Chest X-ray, AP view. Patient: 39 years old, sex M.
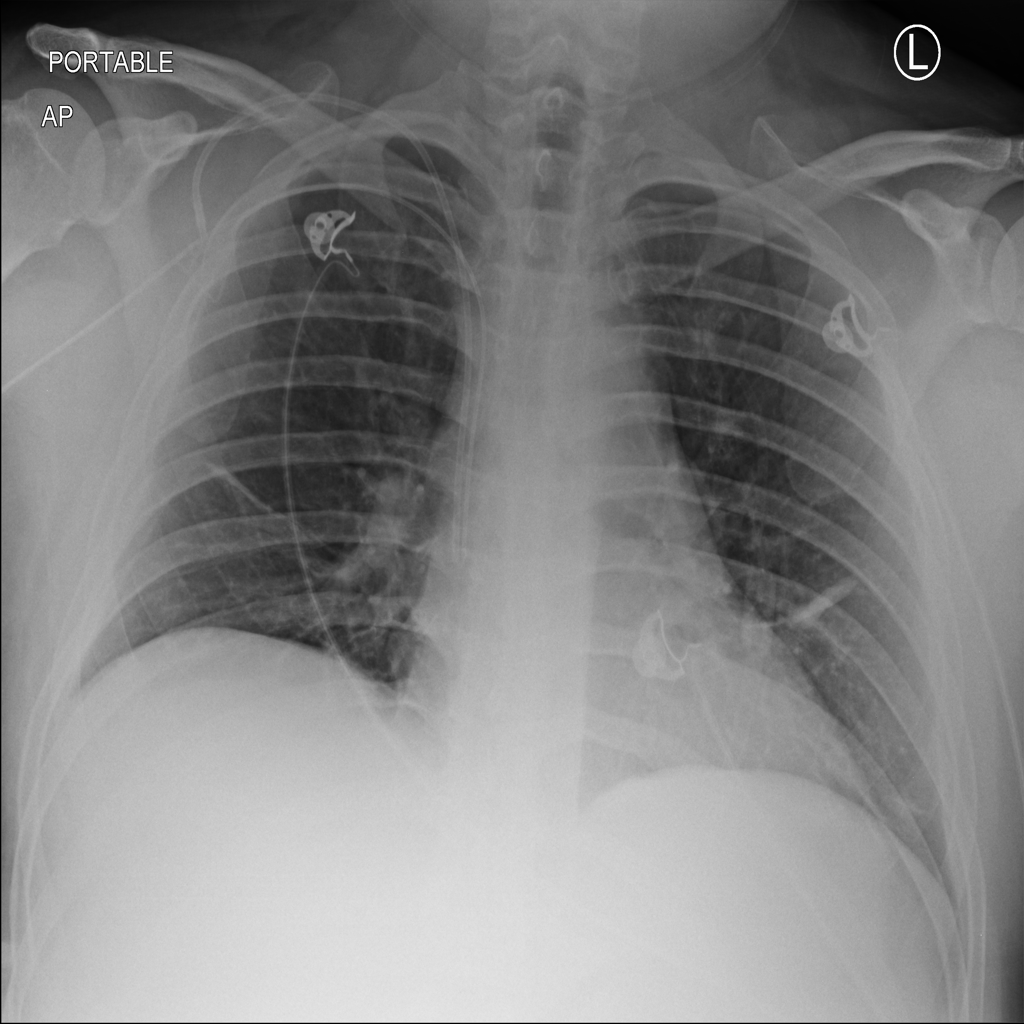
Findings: No Finding